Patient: sex F, age 67
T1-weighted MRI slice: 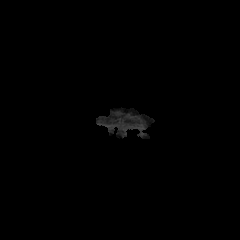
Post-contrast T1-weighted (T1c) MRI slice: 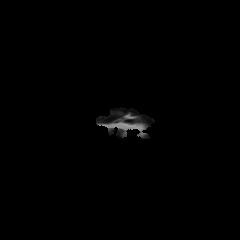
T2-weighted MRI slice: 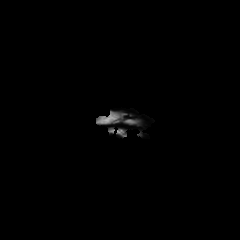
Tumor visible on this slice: no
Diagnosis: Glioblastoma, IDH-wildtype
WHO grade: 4